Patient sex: M
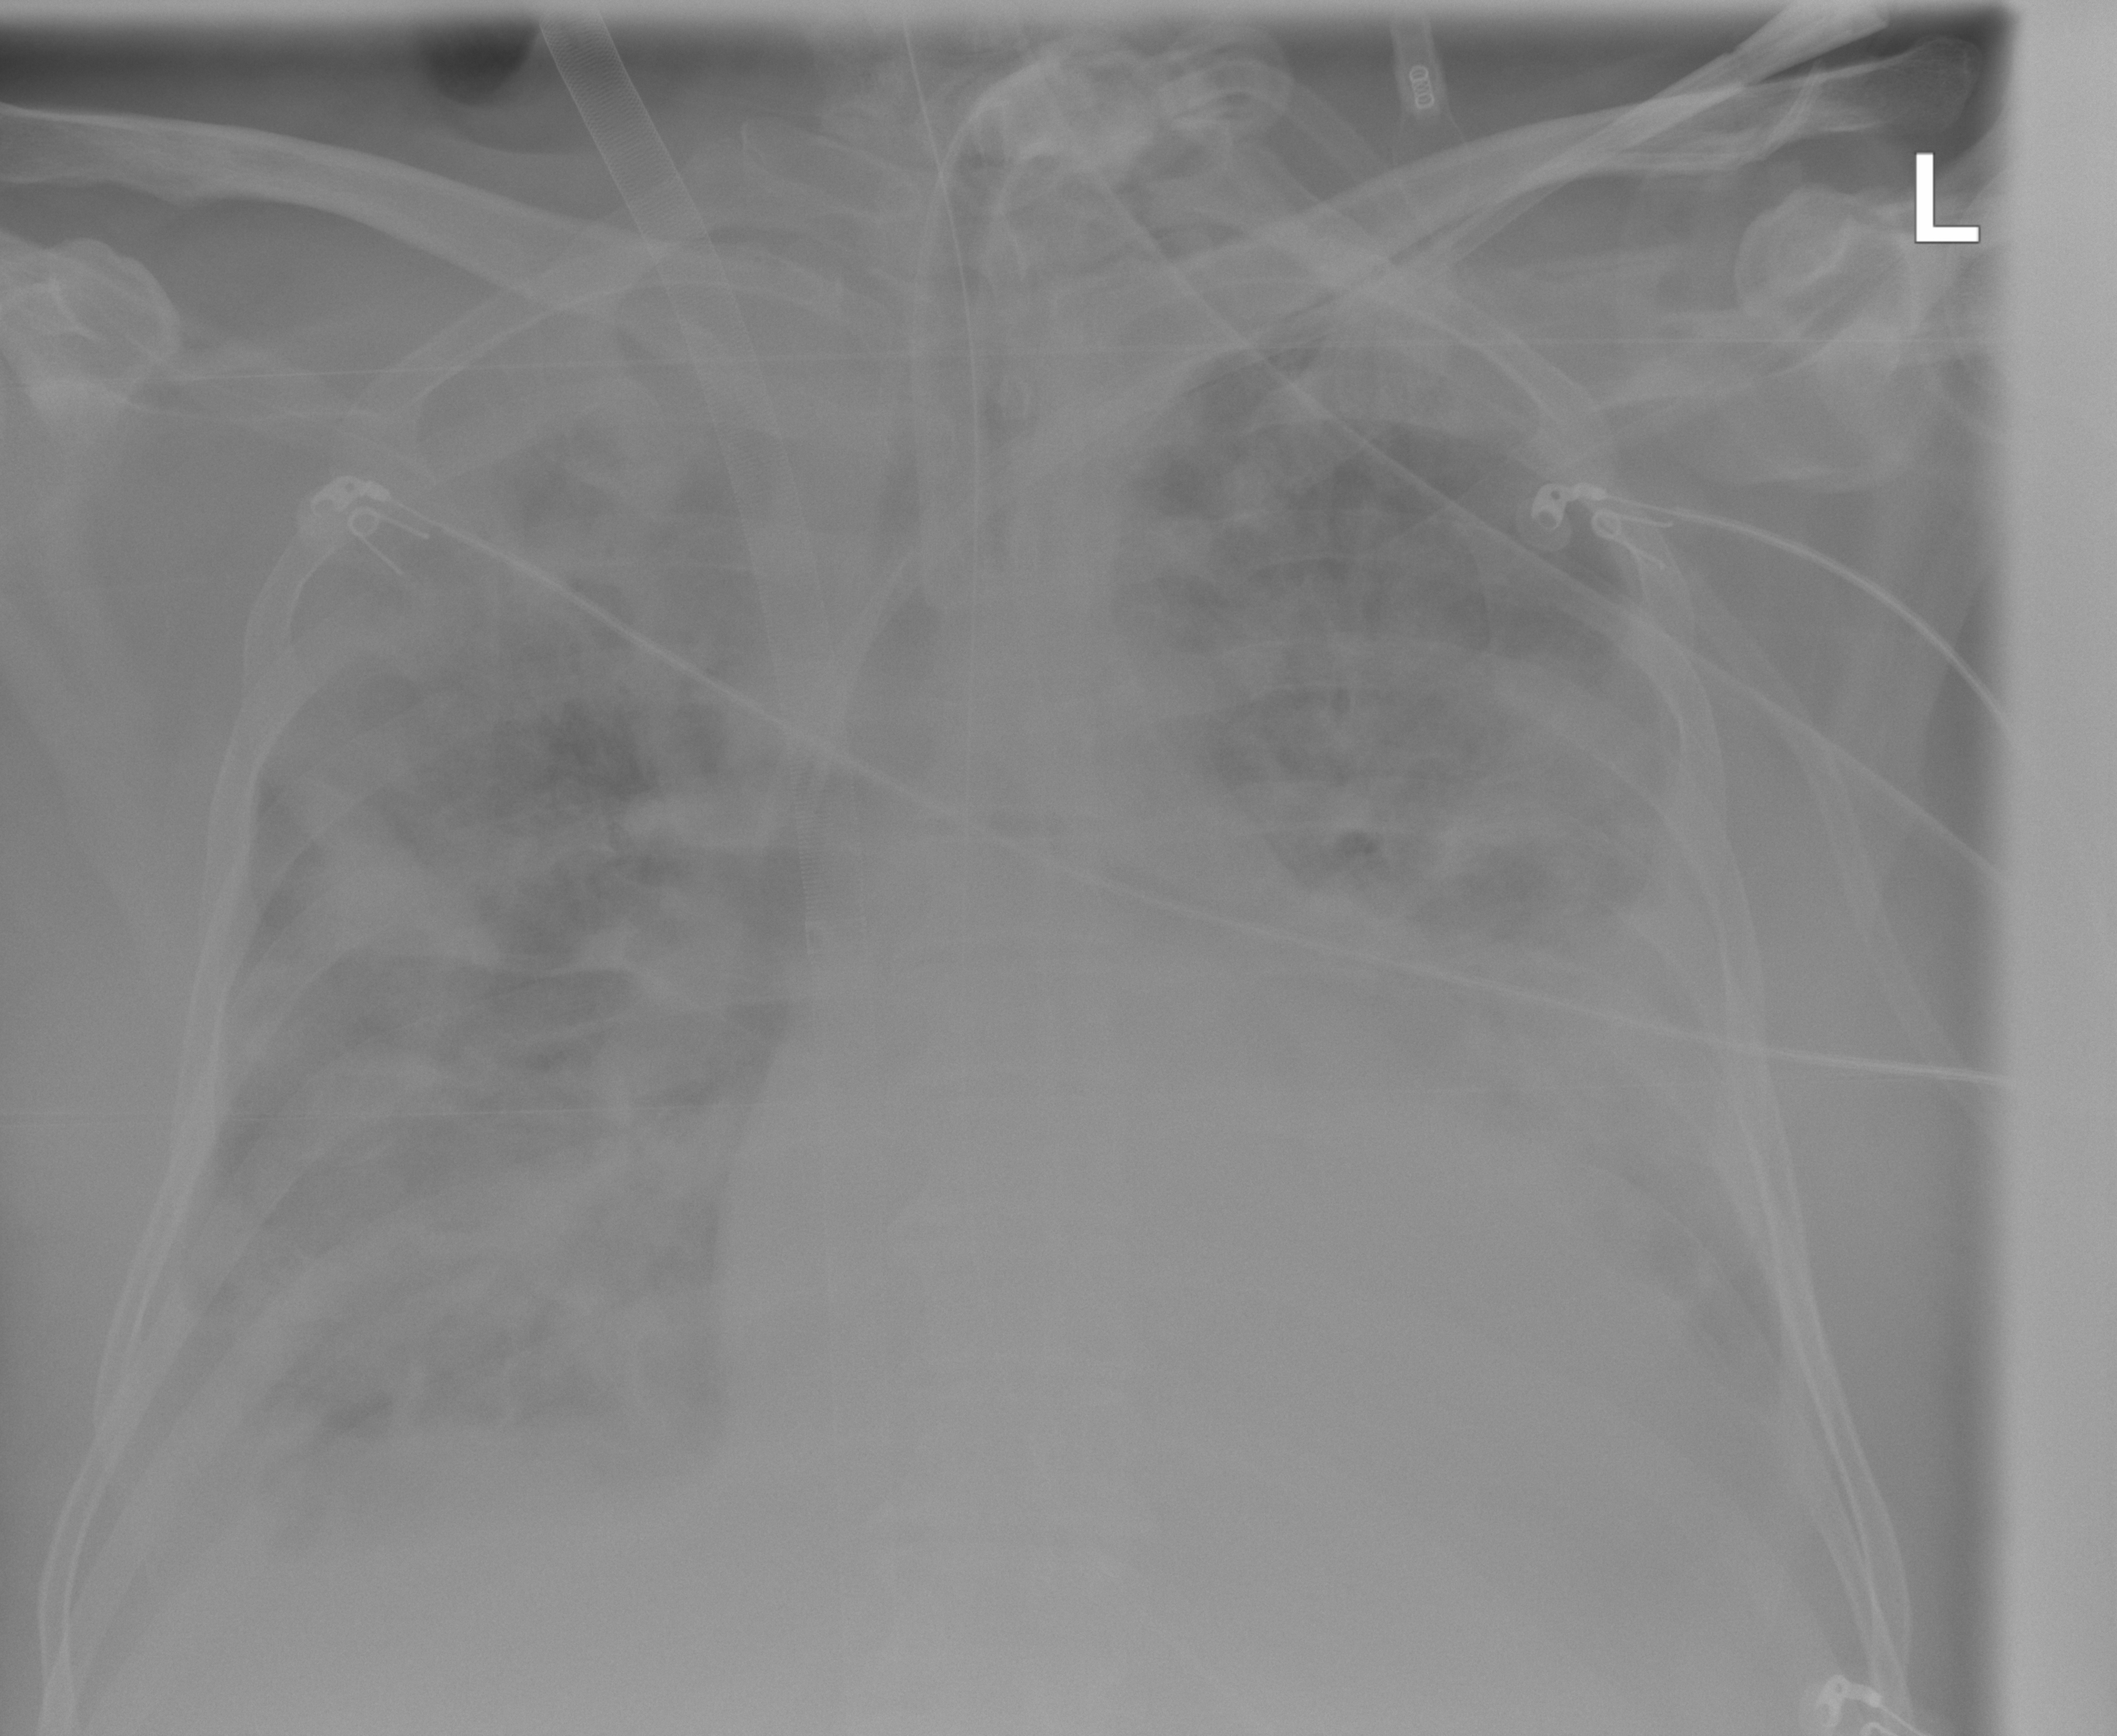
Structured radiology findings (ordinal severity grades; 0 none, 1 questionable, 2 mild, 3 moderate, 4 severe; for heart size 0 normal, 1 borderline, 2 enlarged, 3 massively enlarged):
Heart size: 1
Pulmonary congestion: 2
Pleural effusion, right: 2
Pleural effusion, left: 2
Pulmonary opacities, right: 4
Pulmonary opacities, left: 4
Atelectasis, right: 2
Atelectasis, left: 3